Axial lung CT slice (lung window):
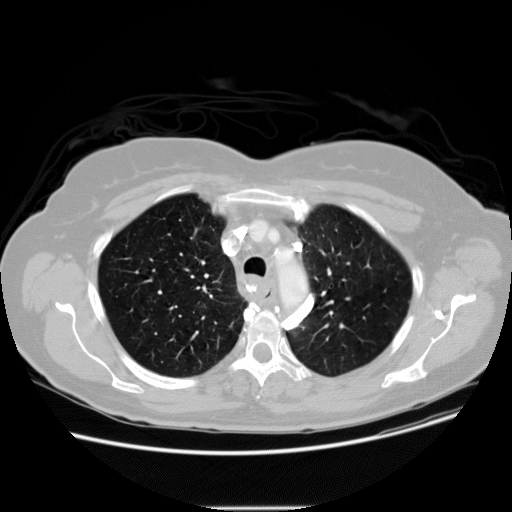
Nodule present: no